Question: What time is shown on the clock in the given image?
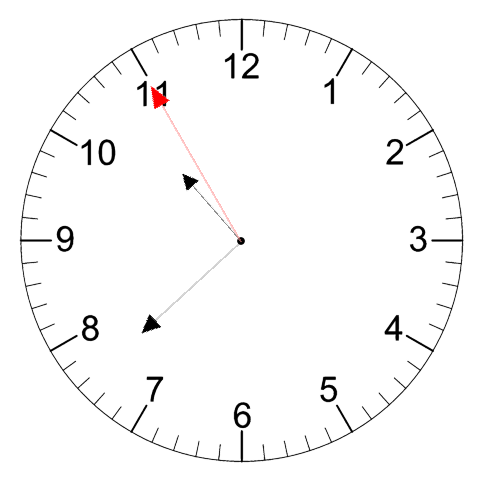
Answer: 10:37:55